Interaction volume radius: 10 \u00c5
Interaction volume height: 15 \u00c5
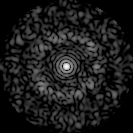
Disorder parameter: 0.8517